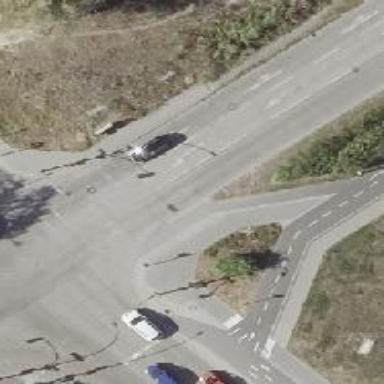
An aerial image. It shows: Tertiary road with asphalt surface and lane markings present.